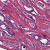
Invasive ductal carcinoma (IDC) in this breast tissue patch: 1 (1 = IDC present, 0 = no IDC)